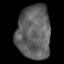
Tissue: lung
Cell type: T cells
Senescence score: 0.2157
Nuclear area (px): 1785
Mean DAPI intensity: 96.781